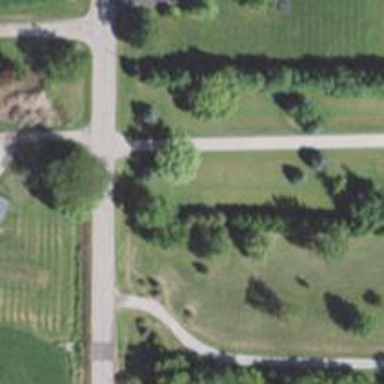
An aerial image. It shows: Driveway.